Question: I have a 'datagridview' this is an example:

I want to draw a rectangle around yellow color, I have the cells indexes, can someone help me?
I will be very grateful
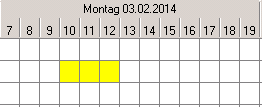
Answer: All you do is set the Cell's Style.BackColor property:
'''
For i As Integer = 1 To 3
dgv.Rows(2).Cells(i).Style.BackColor = Color.Yellow
Next
'''
One way to get a rectangle around the cells is to use the CellPainting event and see if it's yellow or not, then test the neighboring cells to determine whether or not to draw a border line:
'''
Private Sub dgv_CellPainting(sender As Object, _
e As DataGridViewCellPaintingEventArgs) _
Handles dgv.CellPainting
If (e.CellStyle.BackColor.ToArgb = Color.Yellow.ToArgb) Then
e.Graphics.FillRectangle(Brushes.Yellow, e.CellBounds)
If (e.ColumnIndex = 0 OrElse _
dgv.Rows(e.RowIndex).Cells(e.ColumnIndex - 1).Style.BackColor.ToArgb <> Color.Yellow.ToArgb) Then
e.Graphics.DrawLine(Pens.Black, _
e.CellBounds.Left, e.CellBounds.Top, e.CellBounds.Left, e.CellBounds.Bottom)
End If
e.Graphics.DrawLine(Pens.Black, _
e.CellBounds.Left, e.CellBounds.Top, e.CellBounds.Right, e.CellBounds.Top)
e.Graphics.DrawLine(Pens.Black, _
e.CellBounds.Left, e.CellBounds.Bottom - 1, e.CellBounds.Right, e.CellBounds.Bottom - 1)
If (e.ColumnIndex = dgv.Rows.Count - 1 OrElse _
dgv.Rows(e.RowIndex).Cells(e.ColumnIndex + 1).Style.BackColor.ToArgb <> Color.Yellow.ToArgb) Then
e.Graphics.DrawLine(Pens.Black, _
e.CellBounds.Right - 1, e.CellBounds.Top, e.CellBounds.Right - 1, e.CellBounds.Bottom)
End If
e.Handled = True
End If
End Sub
'''
Result: